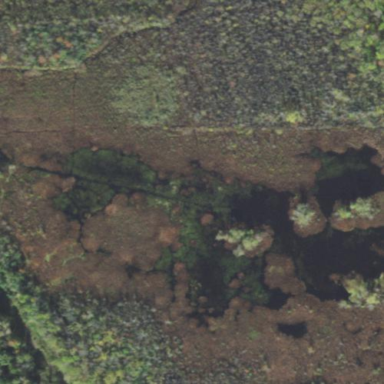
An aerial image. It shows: Pond surrounded by natural water.